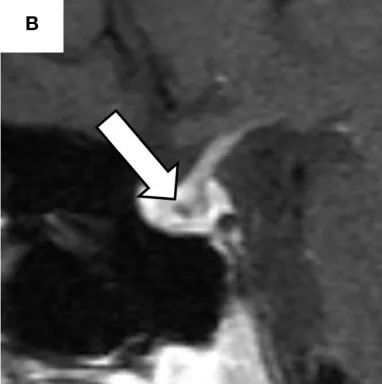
Sellar magnetic resonance imaging (MRI) performed in April 2019 and histological analysis of the pituitary adenoma. Coronal.
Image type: radiology (mri)